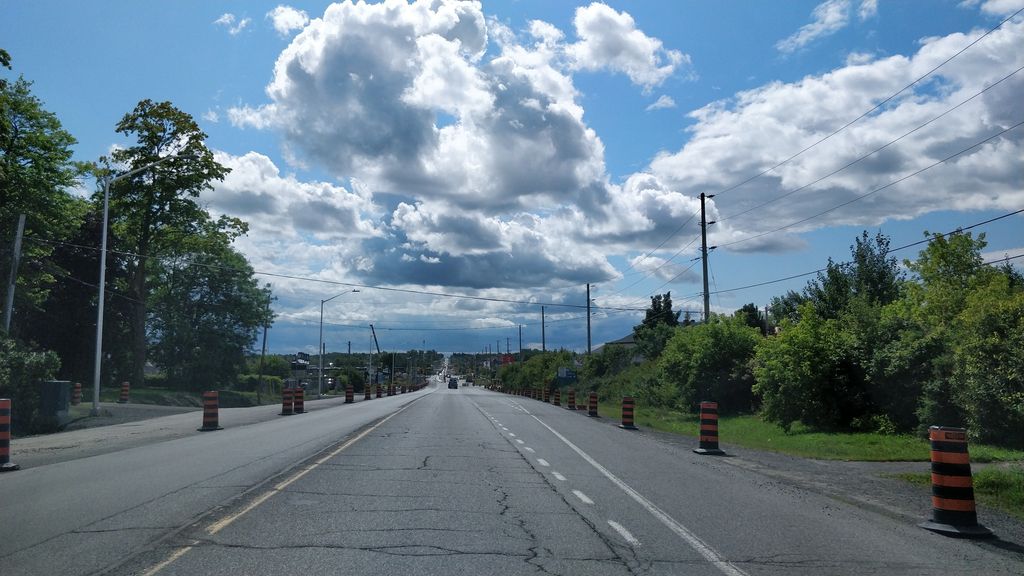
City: ottawa-gatineau